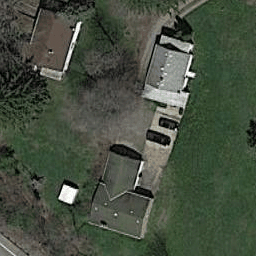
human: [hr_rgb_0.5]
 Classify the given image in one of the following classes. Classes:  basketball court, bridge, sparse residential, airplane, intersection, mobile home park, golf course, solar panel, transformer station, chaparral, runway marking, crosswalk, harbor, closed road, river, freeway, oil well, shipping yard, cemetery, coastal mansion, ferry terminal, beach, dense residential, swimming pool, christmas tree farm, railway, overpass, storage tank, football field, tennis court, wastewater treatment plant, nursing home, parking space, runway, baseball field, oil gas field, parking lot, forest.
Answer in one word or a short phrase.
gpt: sparse residential